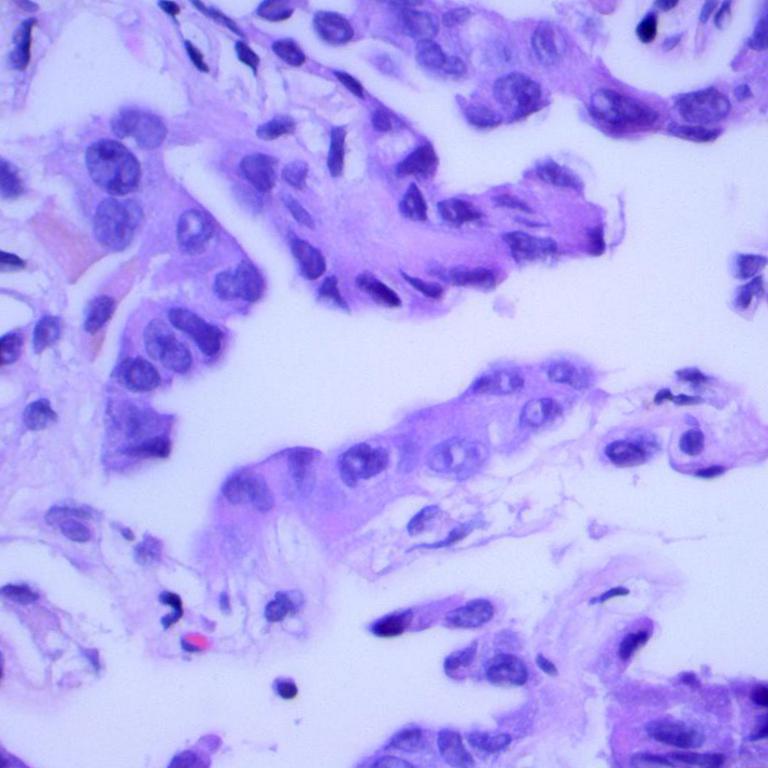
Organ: lung
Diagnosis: adenocarcinomas